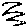
Label: zigzag